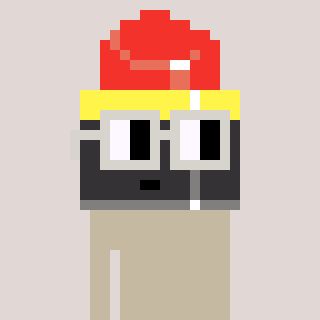
a pixel art character with square light gray glasses, a lipstick-shaped head and a yellow-colored body on a warm background